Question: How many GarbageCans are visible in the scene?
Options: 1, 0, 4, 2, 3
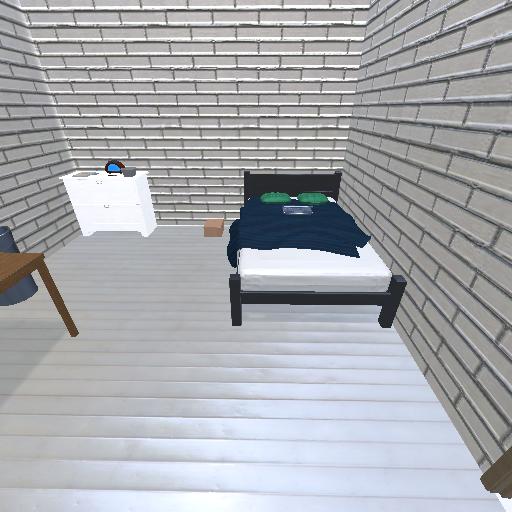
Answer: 1